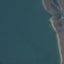
Land use / land cover class: SeaLake